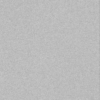
Label: dusty